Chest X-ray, AP view. Patient: 44 years old, sex F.
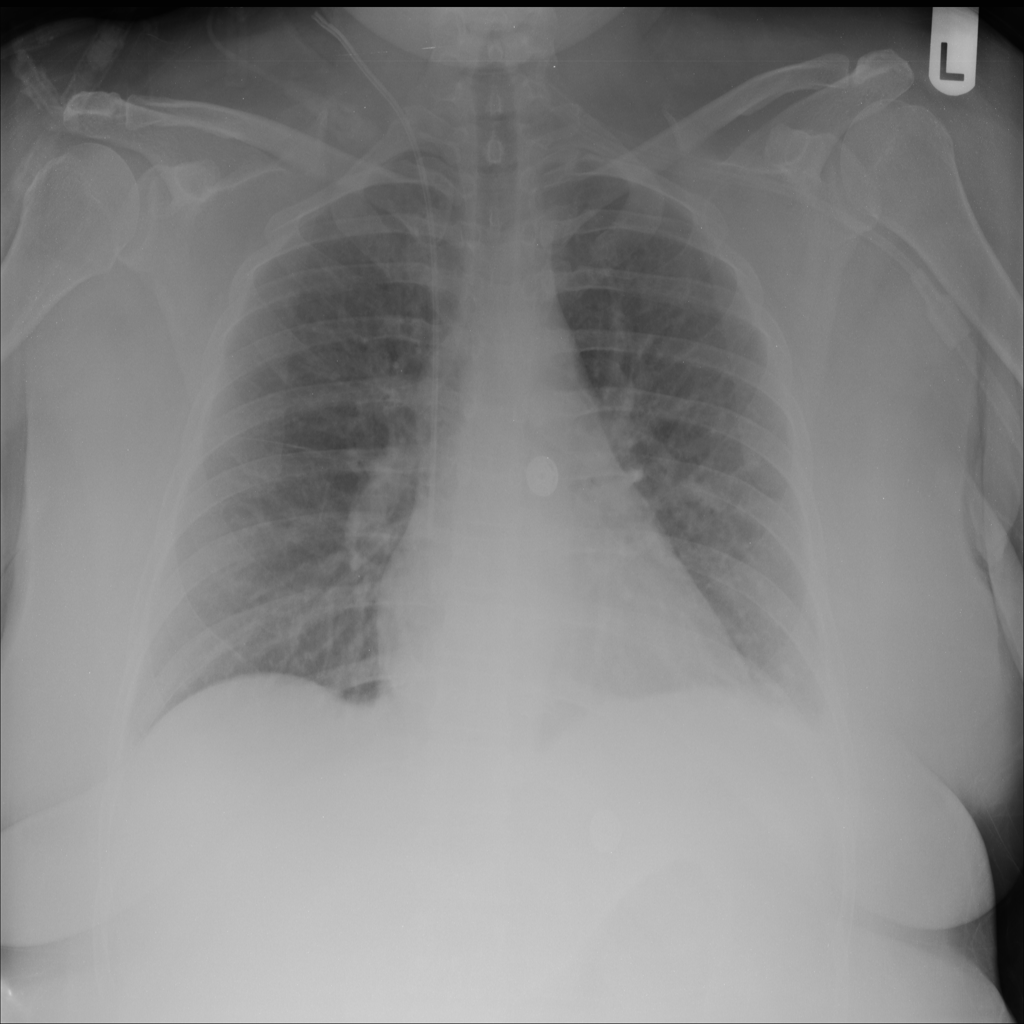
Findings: No Finding